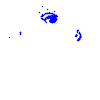
Particle: kaon